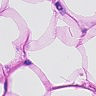
Metastatic tissue present: no